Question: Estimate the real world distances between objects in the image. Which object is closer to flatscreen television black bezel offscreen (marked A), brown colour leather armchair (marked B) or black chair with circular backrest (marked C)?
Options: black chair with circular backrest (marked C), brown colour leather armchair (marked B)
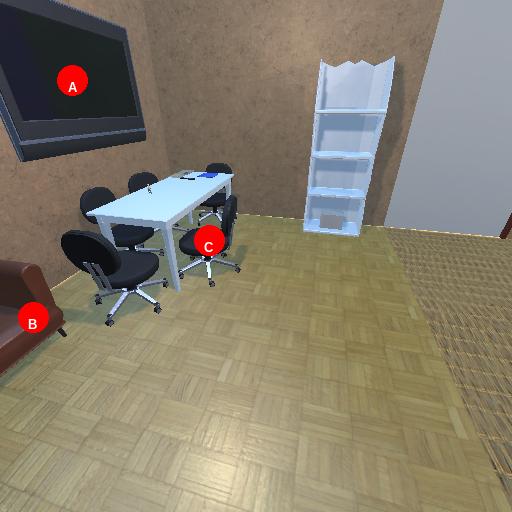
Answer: black chair with circular backrest (marked C)